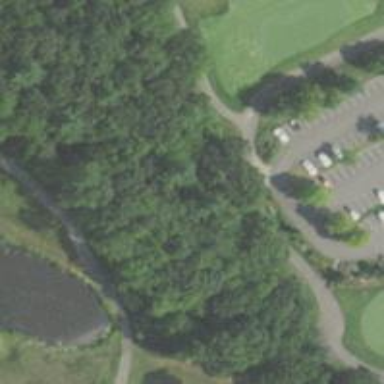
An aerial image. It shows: Path designed for golf carts.